Field crop: tomato
Growth stage: 1
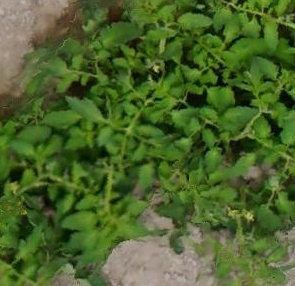
Species: tomato